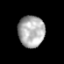
Tissue: prostate
Cell type: T cells
Senescence score: 0.7969
Nuclear area (px): 817
Mean DAPI intensity: 173.335